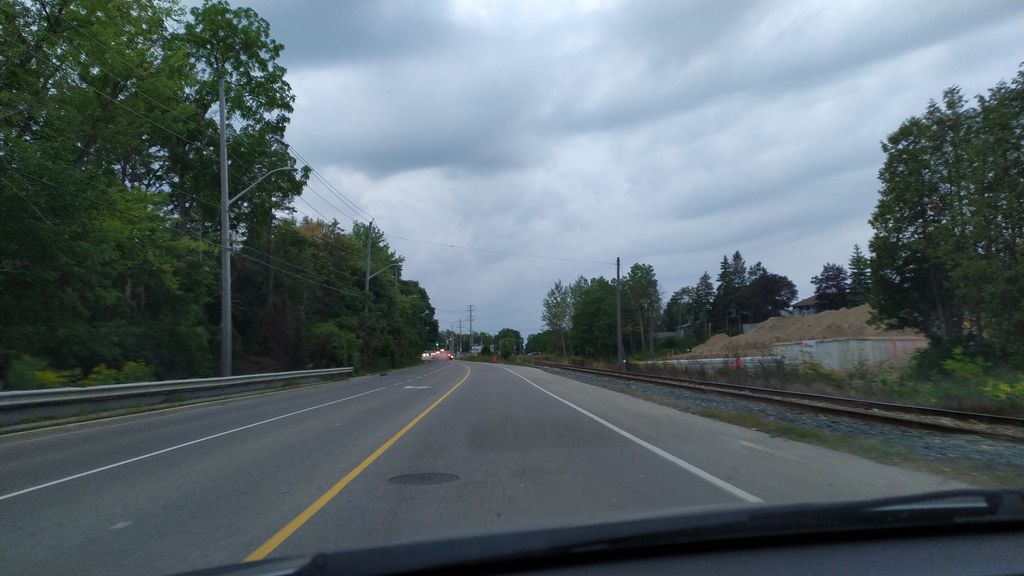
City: kitchener-waterloo